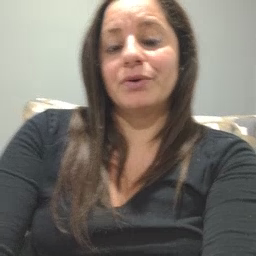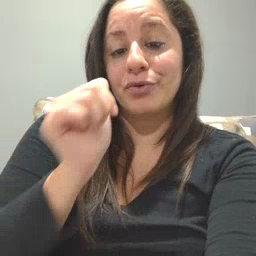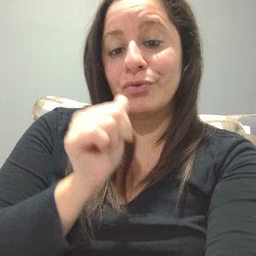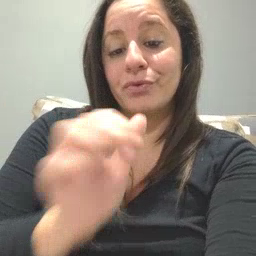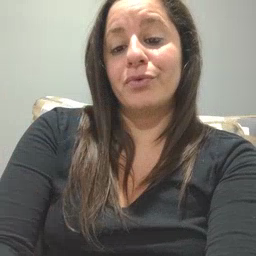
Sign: girl